RGB frame:
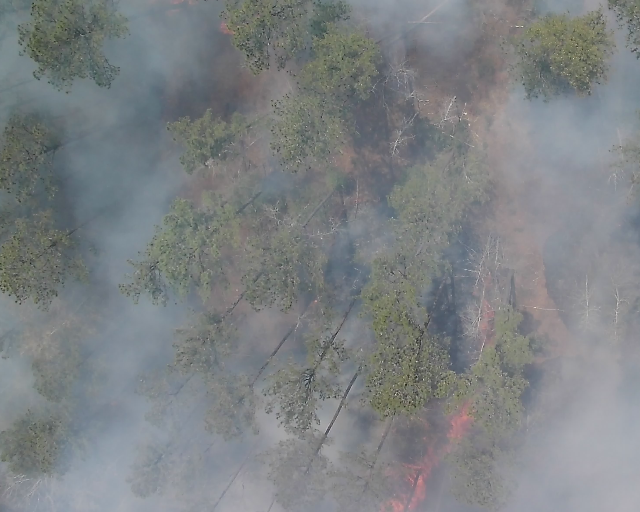
Thermal frame:
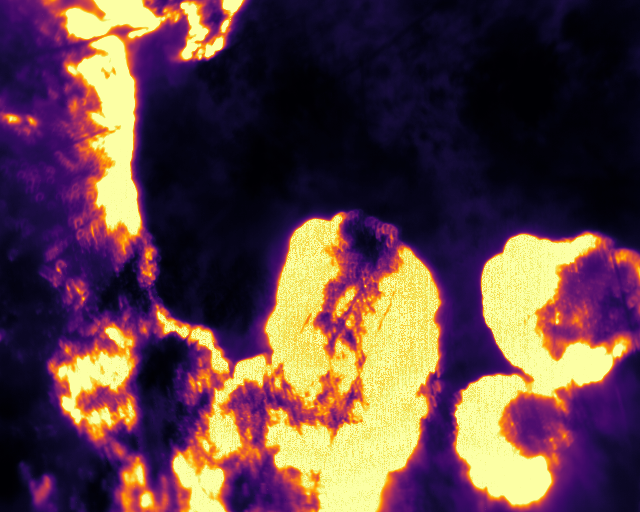
Captured: 2026-02-26 02:31:43
Pixels at or above 80 °C: 122263 (fraction of frame: 0.3731)